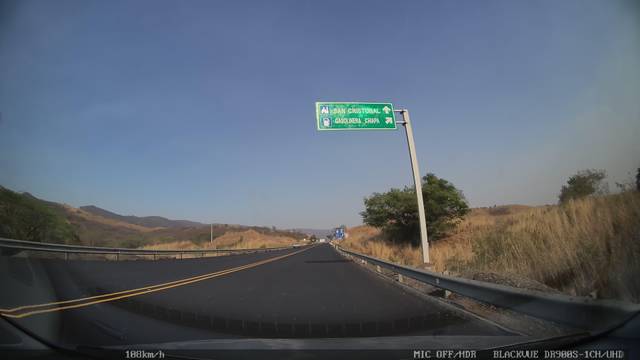
Region: Mexico
Coordinates: 16.728, -92.996